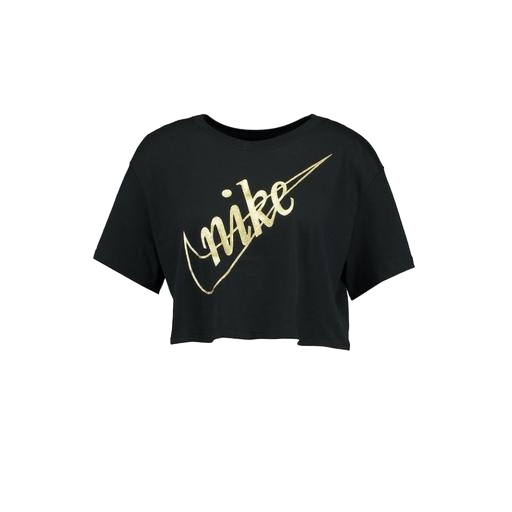
nike shirt, crop tee, graphic t-shirt, white background